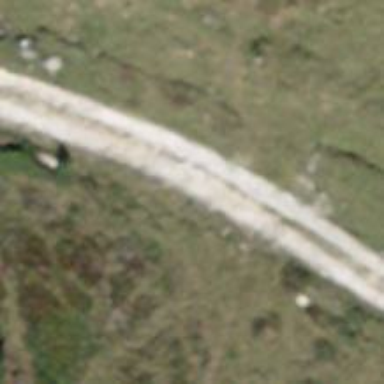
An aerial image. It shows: Gravel track with grade2 tracktype.